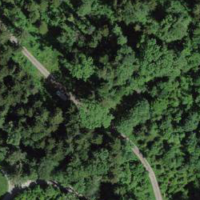
EUNIS habitat code: 43
Species observed at this site:
Cornus sanguinea